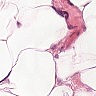
Metastatic tissue present: no